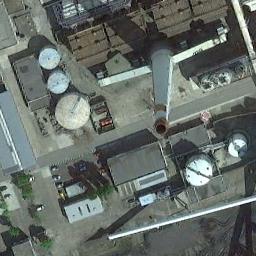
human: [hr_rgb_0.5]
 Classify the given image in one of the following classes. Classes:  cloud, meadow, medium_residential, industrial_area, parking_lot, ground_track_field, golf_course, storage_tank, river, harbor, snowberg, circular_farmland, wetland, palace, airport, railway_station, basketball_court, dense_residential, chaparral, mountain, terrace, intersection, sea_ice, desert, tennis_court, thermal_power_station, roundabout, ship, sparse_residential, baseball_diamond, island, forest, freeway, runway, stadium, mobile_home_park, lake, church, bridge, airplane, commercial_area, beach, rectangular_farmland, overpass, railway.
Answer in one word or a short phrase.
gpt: storage_tank